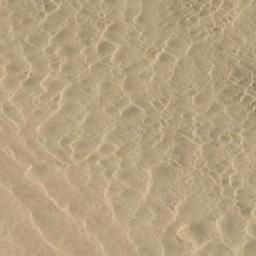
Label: desert